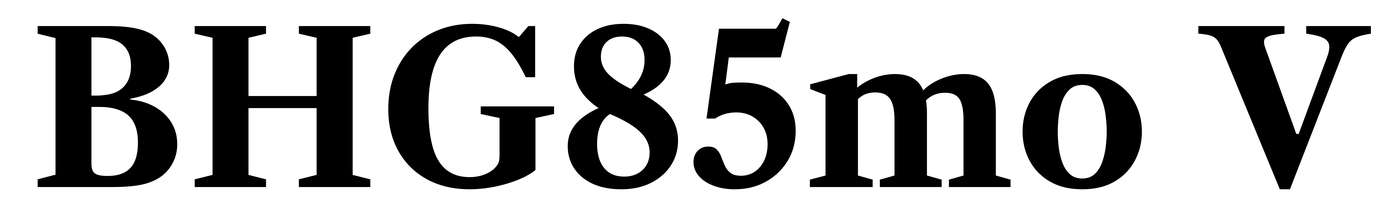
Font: LibreCaslonText_Bold